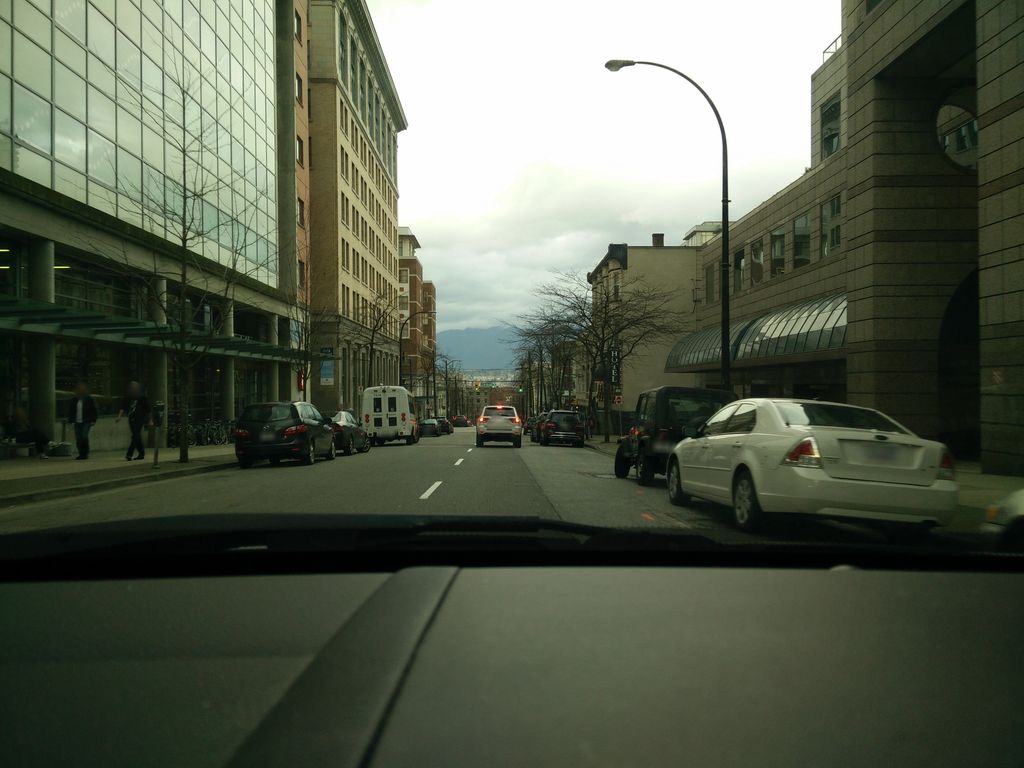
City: vancouver